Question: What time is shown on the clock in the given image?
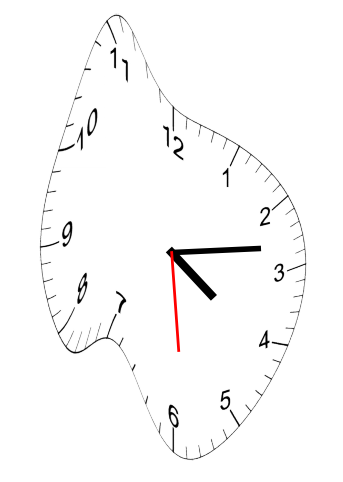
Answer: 04:13:29